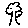
Label: tree